Question: I'm trying to set the figure size with 'fig1.set_size_inches(5.5,3)' on python, but the plot produces a fig where the x label is not completely visibile. The figure itself has the size I need, but it seems like the axis inside is too tall, and the x label just doesn't fit anymore.
here is my code:
'''
fig1 = plt.figure()
fig1.set_size_inches(5.5,4)
fig1.set_dpi(300)
ax = fig1.add_subplot(111)
ax.grid(True,which='both')
ax.hist(driveDistance,100)
ax.set_xlabel('Driven Distance in km')
ax.set_ylabel('Frequency')
fig1.savefig('figure1_distance.png')
'''
and here is the result file:

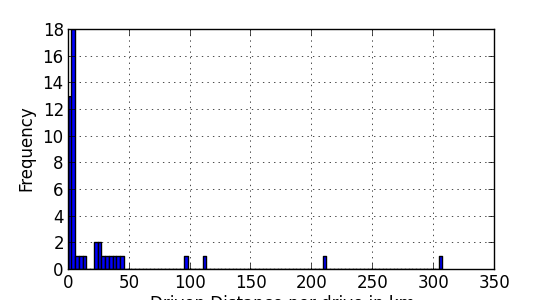
Answer: You could order the save method to take the artist of the x-label into consideration.
This is done with the bbox_extra_artists and the tight layout.
The resulting code would be:
'''
import matplotlib.pyplot as plt
fig1 = plt.figure()
fig1.set_size_inches(5.5,4)
fig1.set_dpi(300)
ax = fig1.add_subplot(111)
ax.grid(True,which='both')
ax.hist(driveDistance,100)
xlabel = ax.set_xlabel('Driven Distance in km')
ax.set_ylabel('Frequency')
fig1.savefig('figure1_distance.png', bbox_extra_artists=[xlabel], bbox_inches='tight')
'''